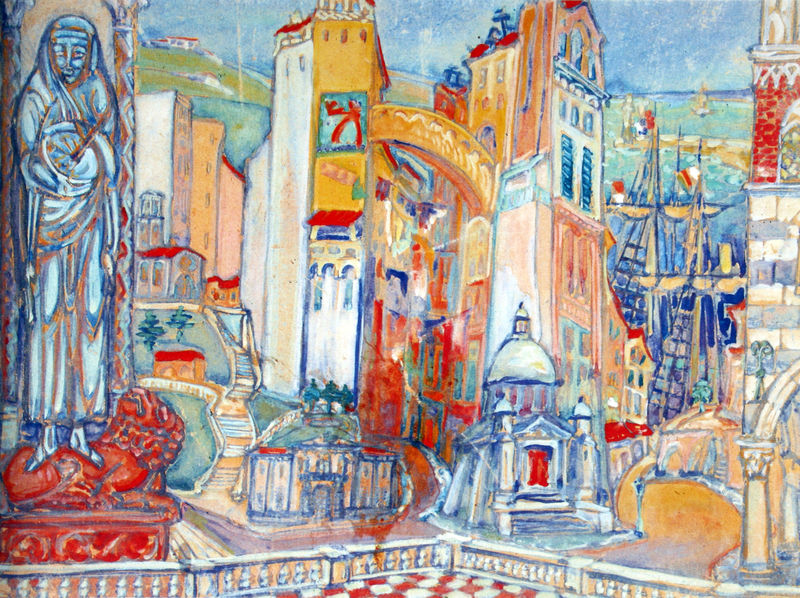
Titel: Das Schiff
Künstler: El Lissitskij
Standort: Taschkent
Institution: Kunstmuseum der Republik Usbekistan
Schlagwörter: blau, himmel, meer, weiß, gelb, grün, ocker, stadt, bunt, kariert, orange, haus, rot, häuser, brüstung, kirche, figur, turm, statue, terrasse, schiff, schiffe, bogen, fassade, fassaden, segelschiff, hafen, kuppel, treppe, geländer, mönch, heiliger, hochhäuser, hefen